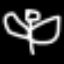
Label: angel